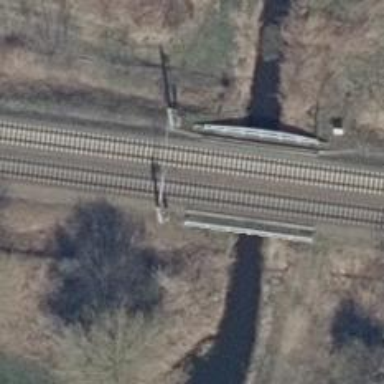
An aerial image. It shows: Bridge over electrified railway with contact line.